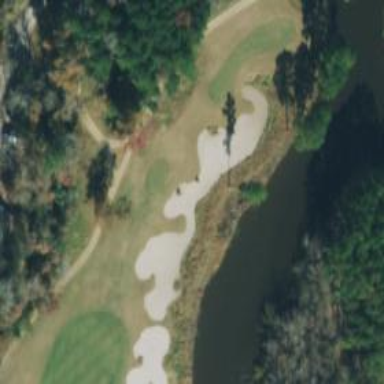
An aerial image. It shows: Bunker on golf course.